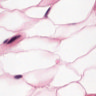
Metastatic tissue present: no